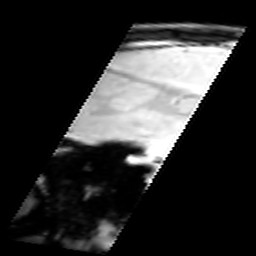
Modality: inplaneT1
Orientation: sagittal
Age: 24
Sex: male